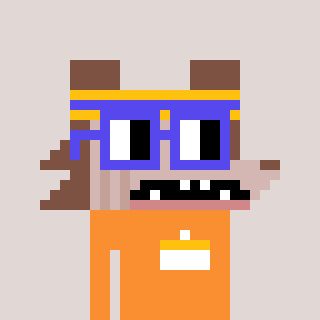
a pixel art character with square blue glasses, a werewolf-shaped head and a orange-colored body on a warm background